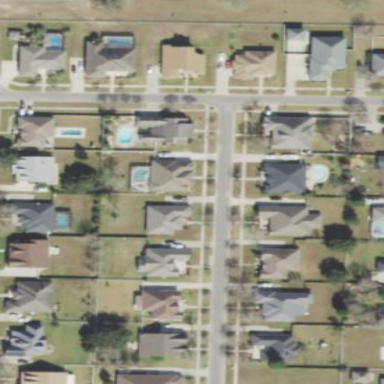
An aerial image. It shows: Residential area composed of single-family homes.